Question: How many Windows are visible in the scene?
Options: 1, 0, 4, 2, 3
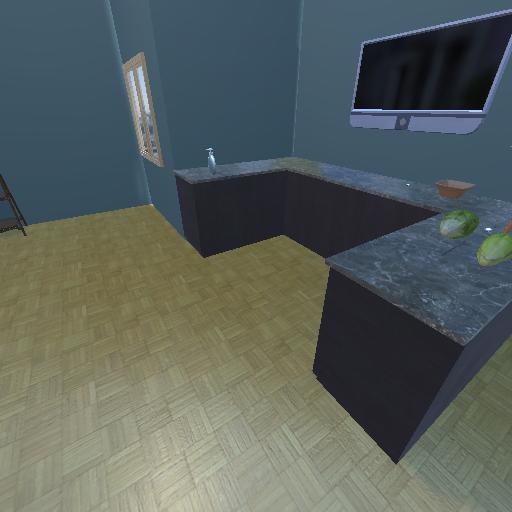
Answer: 1